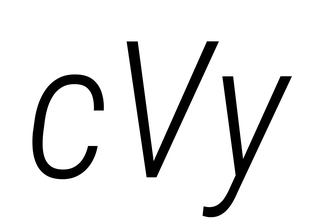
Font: Roboto-Italic_Condensed_Light_Italic